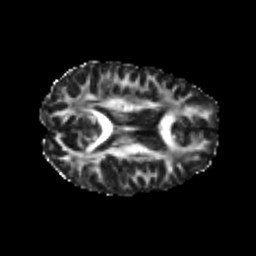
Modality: FA
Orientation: axial
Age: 20
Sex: female
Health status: healthy
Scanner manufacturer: philips
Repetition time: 7.384 s
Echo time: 0.08599 s